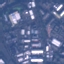
Land use / land cover: Industrial